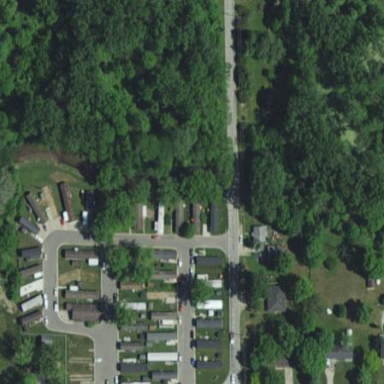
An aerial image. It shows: Residential area known as trailer park.